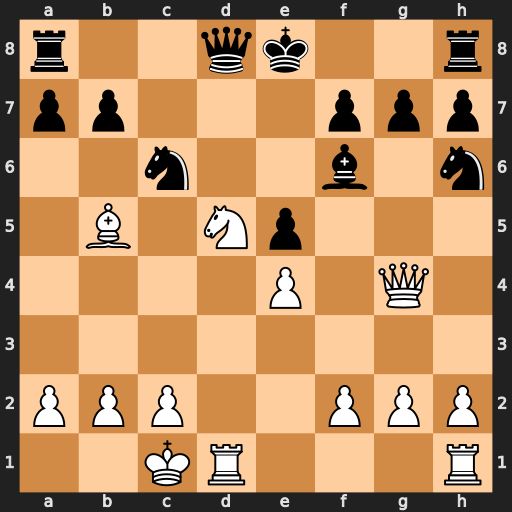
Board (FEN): r2qk2r/pp3ppp/2n2b1n/1B1Np3/4P1Q1/8/PPP2PPP/2KR3R
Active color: w
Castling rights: kq
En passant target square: -
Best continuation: Nxf6+ Qxf6 Qd7+ Kf8 Qxb7